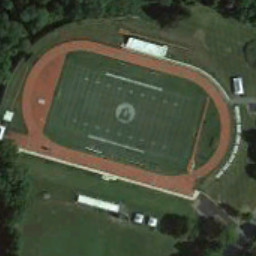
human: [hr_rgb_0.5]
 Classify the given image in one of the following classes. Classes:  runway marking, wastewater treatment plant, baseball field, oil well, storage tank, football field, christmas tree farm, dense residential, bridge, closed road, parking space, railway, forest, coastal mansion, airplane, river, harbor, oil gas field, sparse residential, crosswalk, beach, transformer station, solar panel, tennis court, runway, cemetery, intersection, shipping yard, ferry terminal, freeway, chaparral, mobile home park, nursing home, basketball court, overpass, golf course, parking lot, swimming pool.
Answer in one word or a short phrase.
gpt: football field